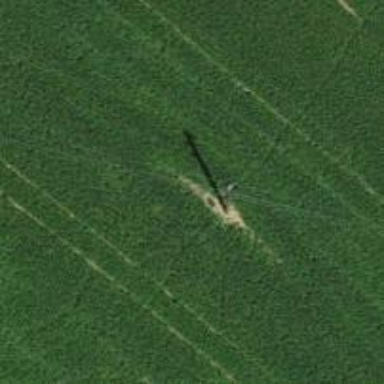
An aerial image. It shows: Power pole.